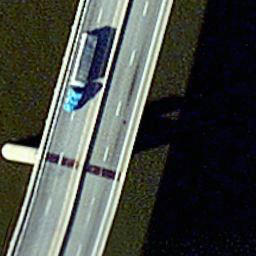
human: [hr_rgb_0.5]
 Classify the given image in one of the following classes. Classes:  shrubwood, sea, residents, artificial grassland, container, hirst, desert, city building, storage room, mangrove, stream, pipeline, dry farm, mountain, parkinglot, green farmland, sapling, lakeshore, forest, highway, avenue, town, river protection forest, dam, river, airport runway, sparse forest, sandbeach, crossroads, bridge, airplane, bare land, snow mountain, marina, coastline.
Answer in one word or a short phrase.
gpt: bridge